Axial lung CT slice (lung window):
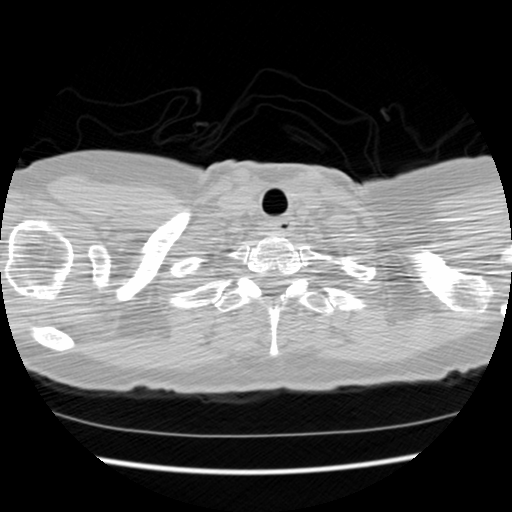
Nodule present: no